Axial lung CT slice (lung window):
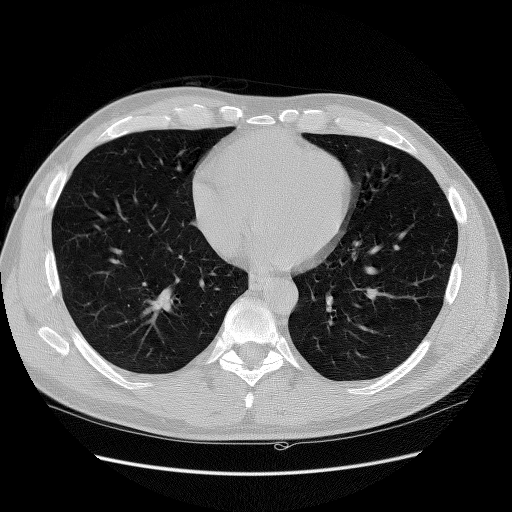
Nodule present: no